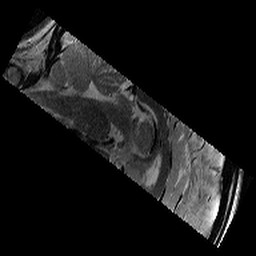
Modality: T2w
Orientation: sagittal
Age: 12
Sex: female
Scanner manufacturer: siemens
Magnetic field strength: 3 T
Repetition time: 7.7 s
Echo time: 0.067 s